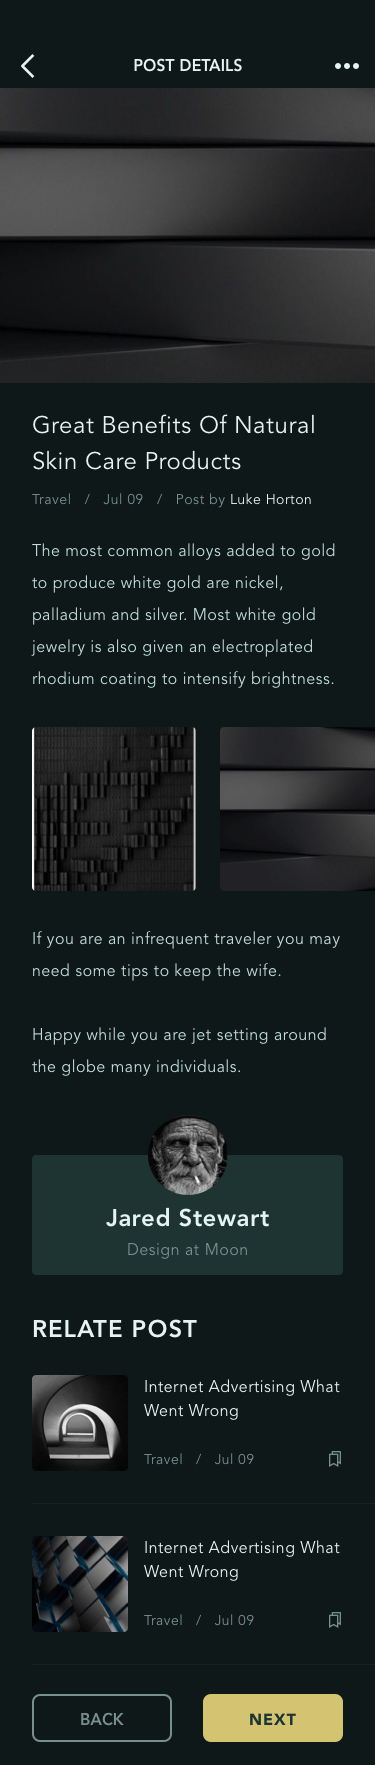
Text in this UI design:
Relate Post
Jared Stewart
Design at Moon
Great Benefits Of Natural Skin Care Products
The most common alloys added to gold to produce white gold are nickel, palladium and silver. Most white gold jewelry is also given an electroplated rhodium coating to intensify brightness.
Travel   /   Jul 09   /   Post by Luke Horton
If you are an infrequent traveler you may need some tips to keep the wife.

Happy while you are jet setting around the globe many individuals.